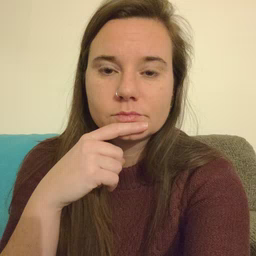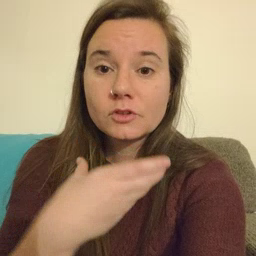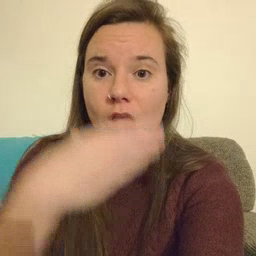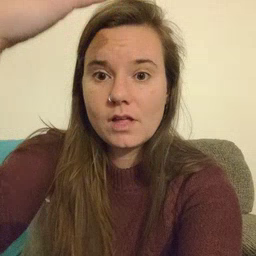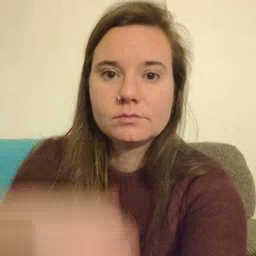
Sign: giraffe